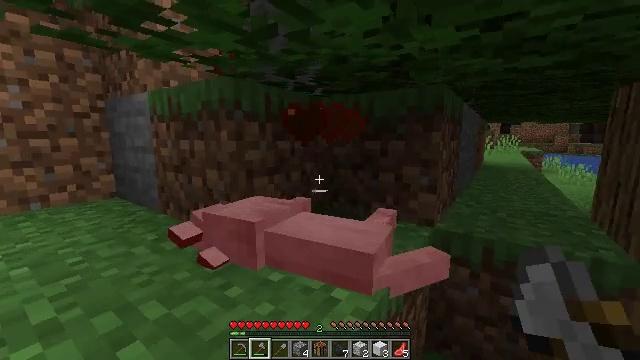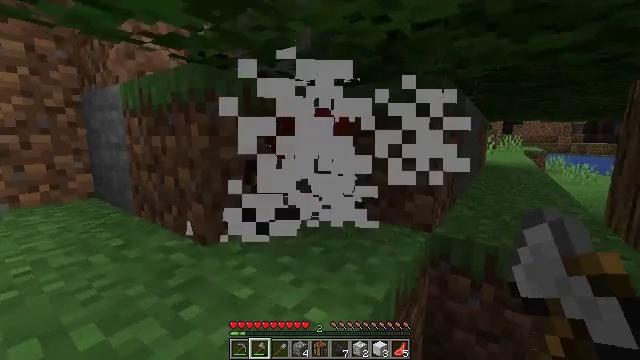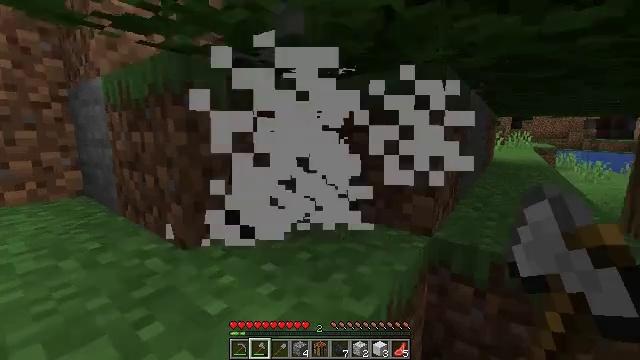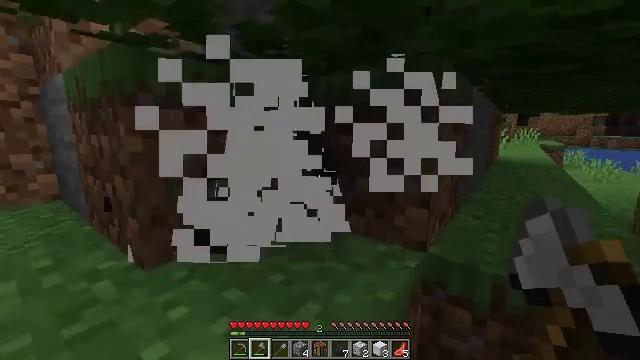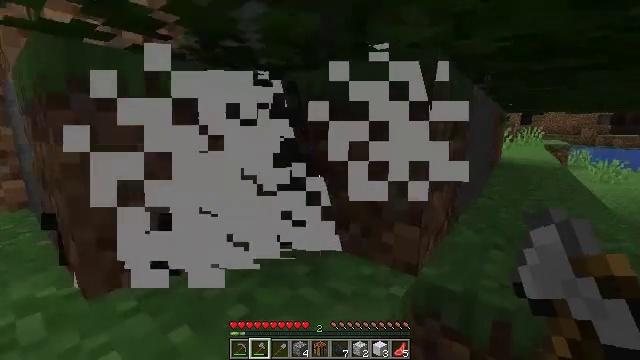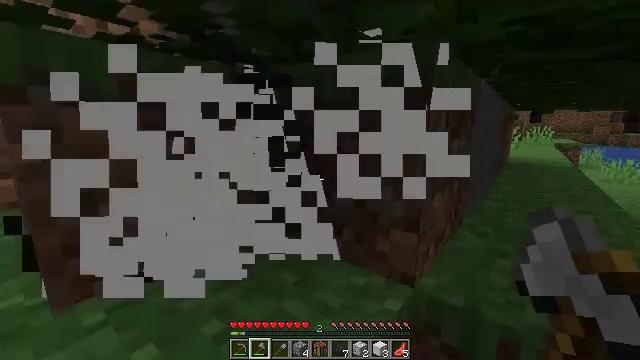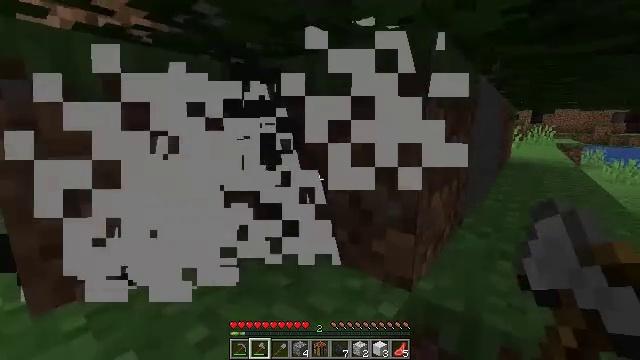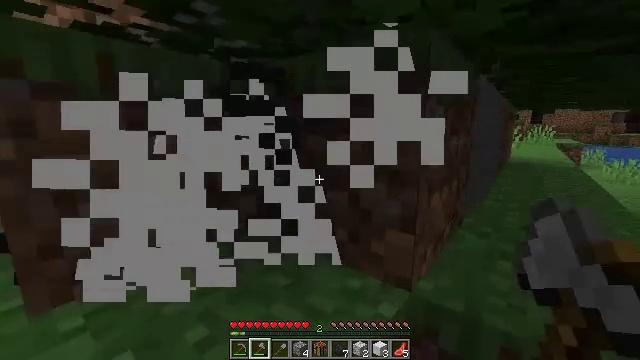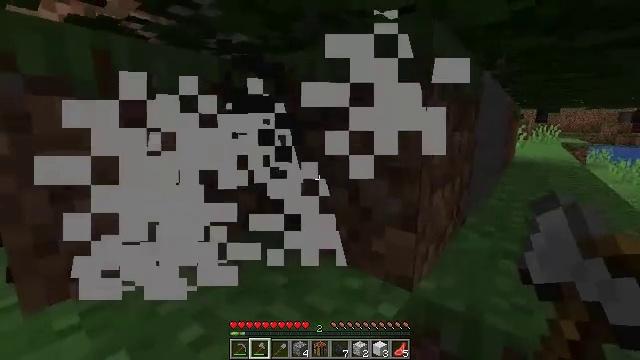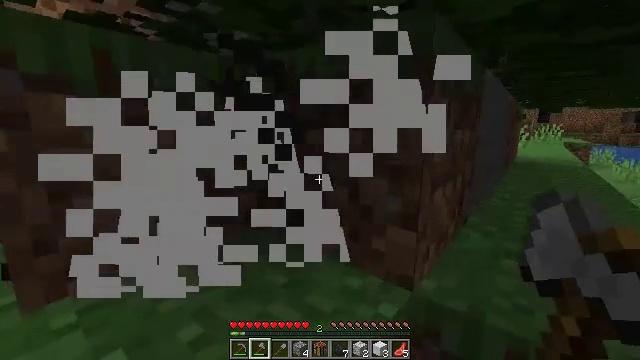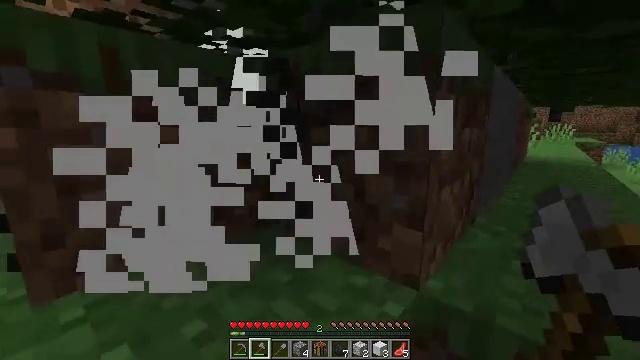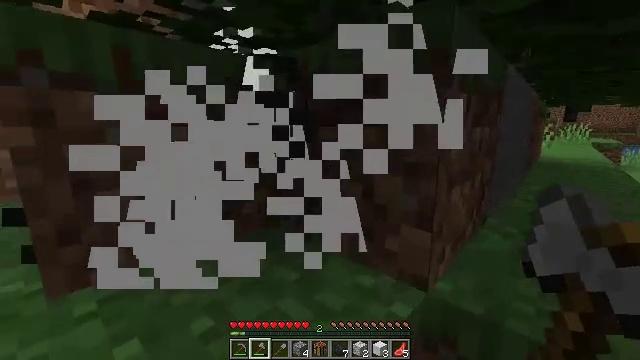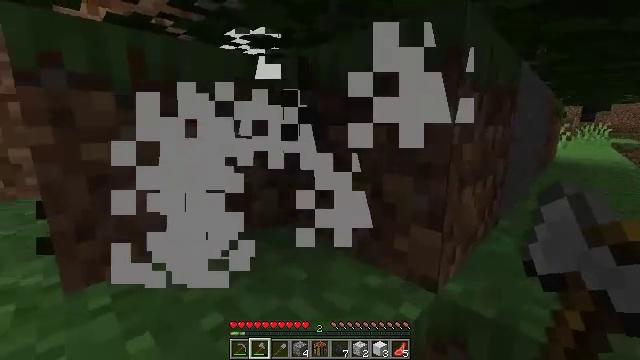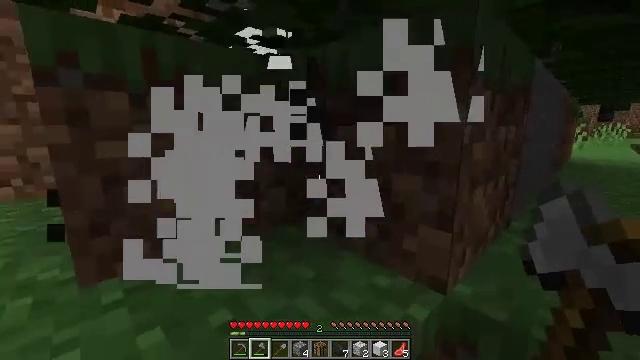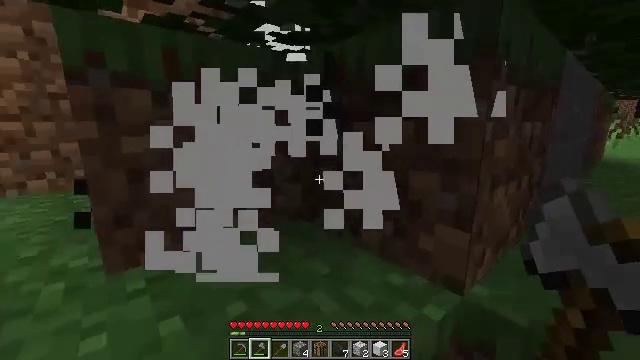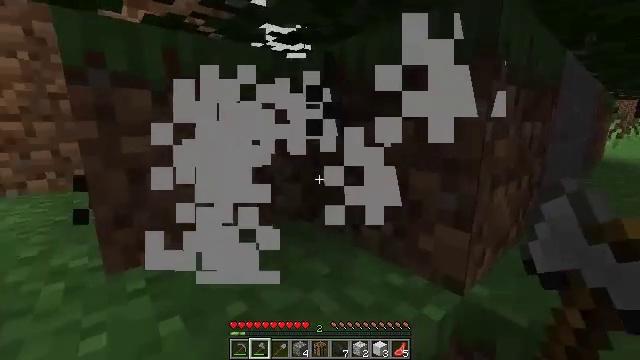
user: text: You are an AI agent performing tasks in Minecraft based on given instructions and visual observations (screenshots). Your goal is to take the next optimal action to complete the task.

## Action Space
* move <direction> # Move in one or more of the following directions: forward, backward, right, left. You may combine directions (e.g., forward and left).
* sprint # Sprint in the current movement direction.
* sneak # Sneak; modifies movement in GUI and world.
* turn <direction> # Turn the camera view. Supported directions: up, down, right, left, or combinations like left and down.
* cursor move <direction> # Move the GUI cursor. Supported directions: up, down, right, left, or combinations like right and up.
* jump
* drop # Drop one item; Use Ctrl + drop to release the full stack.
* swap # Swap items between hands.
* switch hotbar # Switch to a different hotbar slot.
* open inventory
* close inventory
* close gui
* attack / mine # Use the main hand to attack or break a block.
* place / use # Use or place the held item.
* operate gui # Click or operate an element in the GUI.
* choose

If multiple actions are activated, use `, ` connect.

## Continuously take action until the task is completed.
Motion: motion action
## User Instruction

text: Hunt a wolf.
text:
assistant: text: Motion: move forward
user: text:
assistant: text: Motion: move forward, turn left
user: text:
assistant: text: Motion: move forward
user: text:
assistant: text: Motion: move forward
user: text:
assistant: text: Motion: turn left
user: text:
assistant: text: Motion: no_op
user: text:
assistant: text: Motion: no_op
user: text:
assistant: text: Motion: no_op
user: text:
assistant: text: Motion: no_op
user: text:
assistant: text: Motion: turn left
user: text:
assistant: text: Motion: turn left
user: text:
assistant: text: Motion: turn left
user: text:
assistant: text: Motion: turn left
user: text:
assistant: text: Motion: turn left
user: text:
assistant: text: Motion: no_op
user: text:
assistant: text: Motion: no_op
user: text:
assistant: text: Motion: no_op
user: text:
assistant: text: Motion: no_op
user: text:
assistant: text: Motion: no_op
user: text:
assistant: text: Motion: no_op
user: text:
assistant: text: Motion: turn right and up
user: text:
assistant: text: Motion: turn right and up
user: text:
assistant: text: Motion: turn right
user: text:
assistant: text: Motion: turn right and up
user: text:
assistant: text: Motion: turn right
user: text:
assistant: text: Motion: turn right
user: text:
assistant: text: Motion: turn right
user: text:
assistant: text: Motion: turn left
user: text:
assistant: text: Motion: turn left
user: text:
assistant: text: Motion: turn left